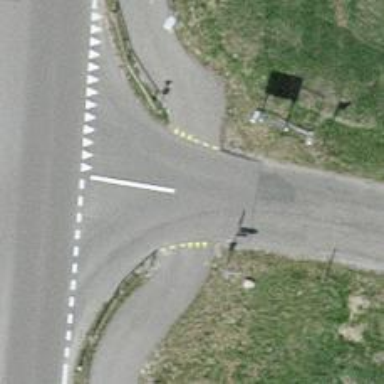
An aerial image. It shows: Uncontrolled crossing on the road.